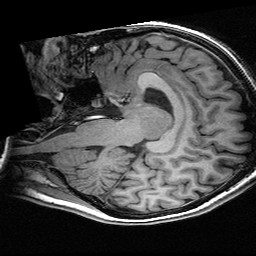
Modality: T1w
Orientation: sagittal
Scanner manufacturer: ge
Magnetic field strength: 3 T
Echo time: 0.00318 s